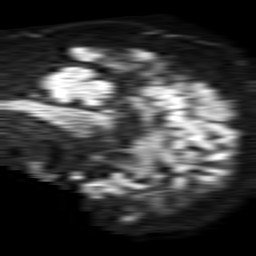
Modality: TRACE
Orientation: sagittal
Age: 57
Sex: male
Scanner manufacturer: philips
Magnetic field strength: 1.5 T
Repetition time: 4.6 s
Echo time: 0.08517 s